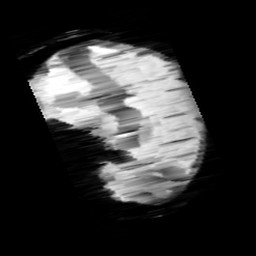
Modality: minIP
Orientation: sagittal
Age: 9
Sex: male
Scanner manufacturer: siemens
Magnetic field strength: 3 T
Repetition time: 0.027 s
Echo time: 0.02 s